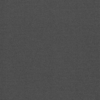
Label: dusty